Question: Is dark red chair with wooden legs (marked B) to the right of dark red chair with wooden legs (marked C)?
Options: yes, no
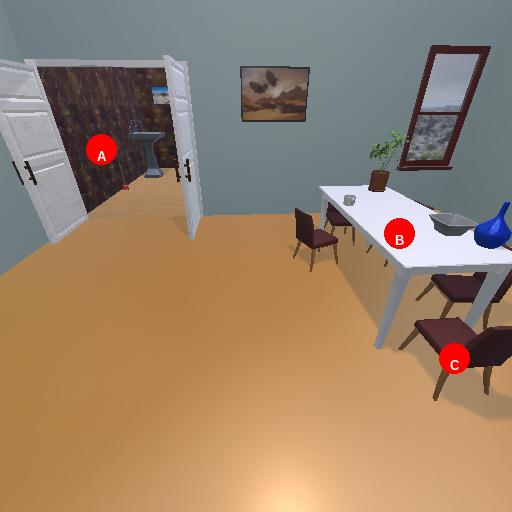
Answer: yes